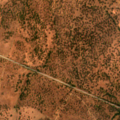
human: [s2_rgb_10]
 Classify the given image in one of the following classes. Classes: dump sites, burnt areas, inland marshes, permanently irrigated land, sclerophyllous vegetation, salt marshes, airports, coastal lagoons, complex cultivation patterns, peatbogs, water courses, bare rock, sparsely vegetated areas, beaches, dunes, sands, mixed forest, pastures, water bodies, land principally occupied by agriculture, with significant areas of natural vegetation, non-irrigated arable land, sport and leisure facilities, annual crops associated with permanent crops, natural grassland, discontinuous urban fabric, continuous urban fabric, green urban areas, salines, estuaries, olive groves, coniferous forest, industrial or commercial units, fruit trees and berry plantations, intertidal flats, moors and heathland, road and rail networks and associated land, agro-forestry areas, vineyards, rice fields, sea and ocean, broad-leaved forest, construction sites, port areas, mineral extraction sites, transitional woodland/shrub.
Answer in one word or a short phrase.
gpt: pastures, agro-forestry areas, transitional woodland/shrub